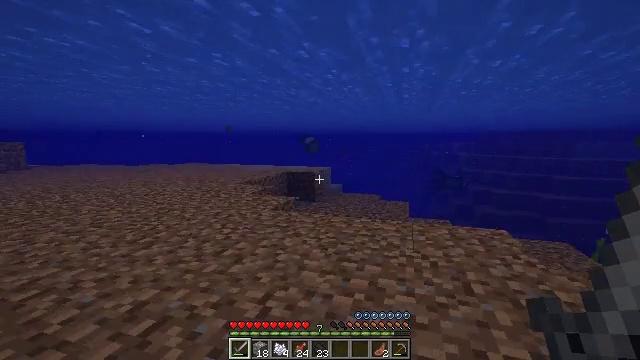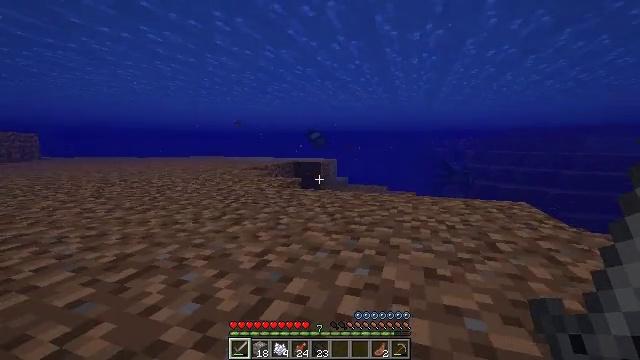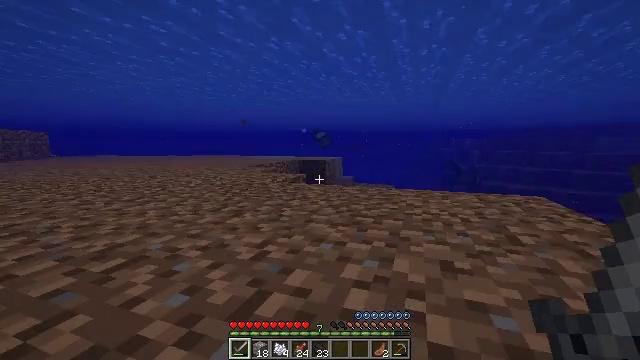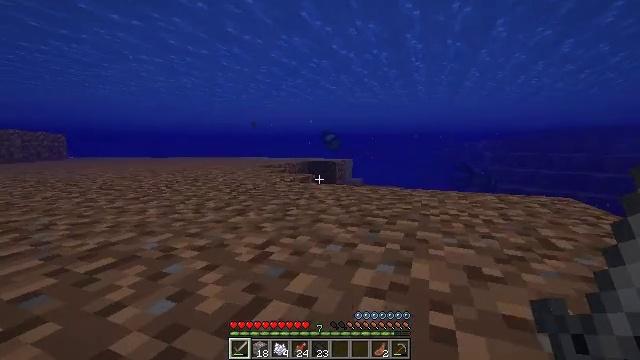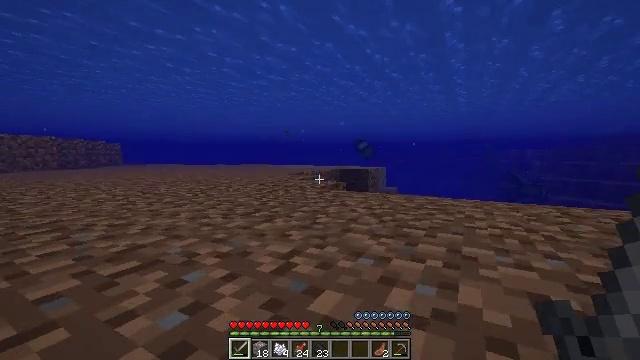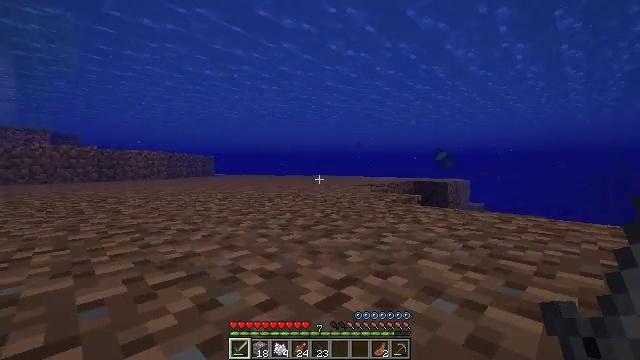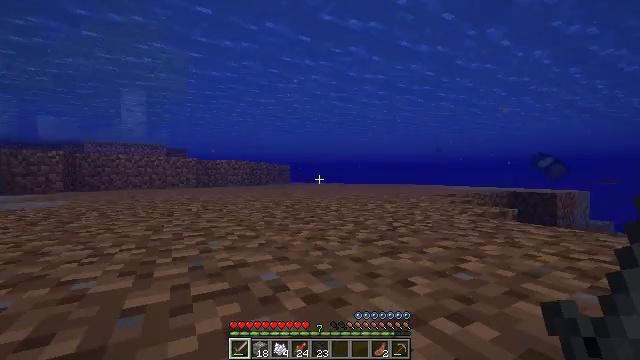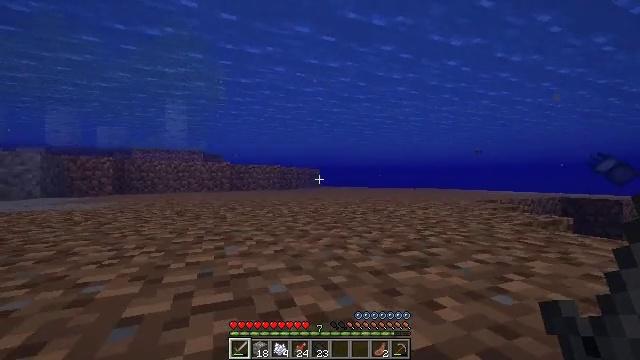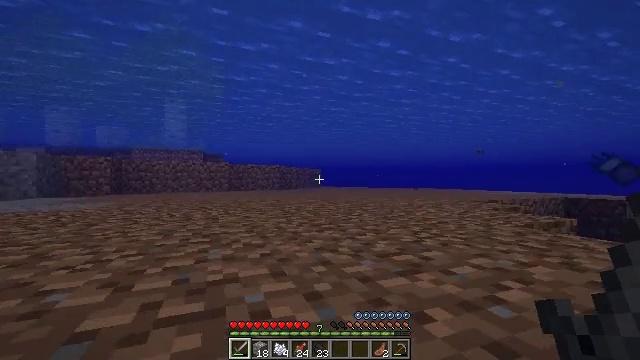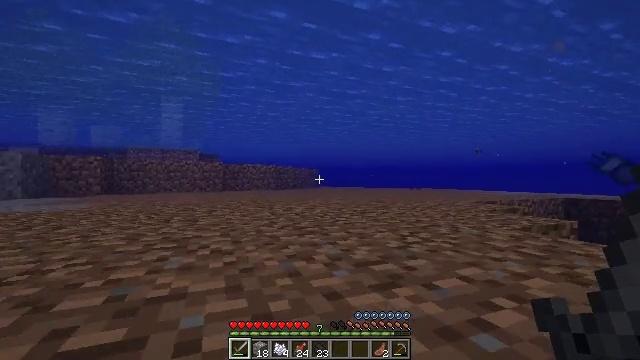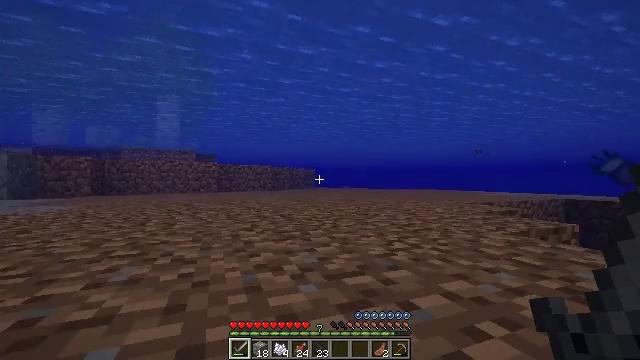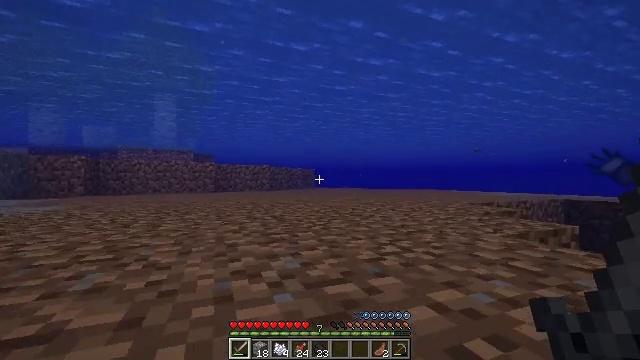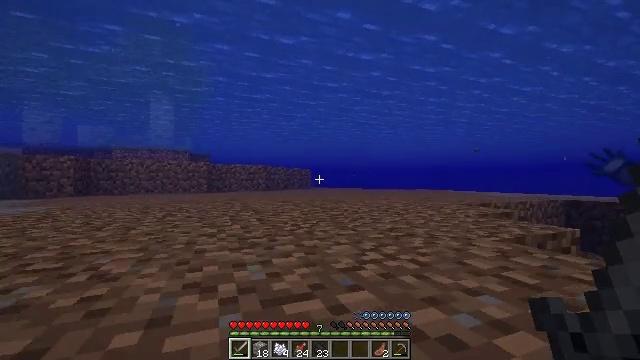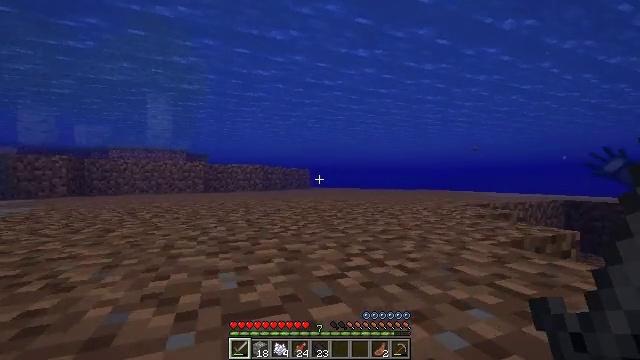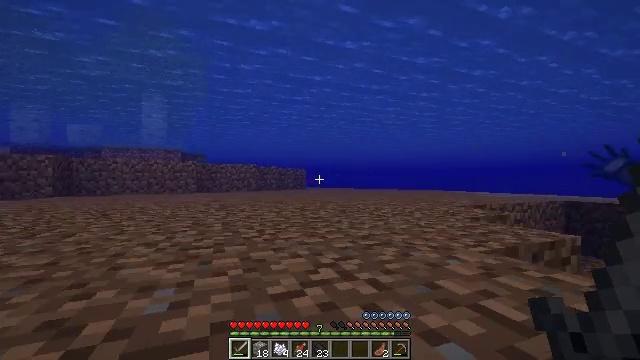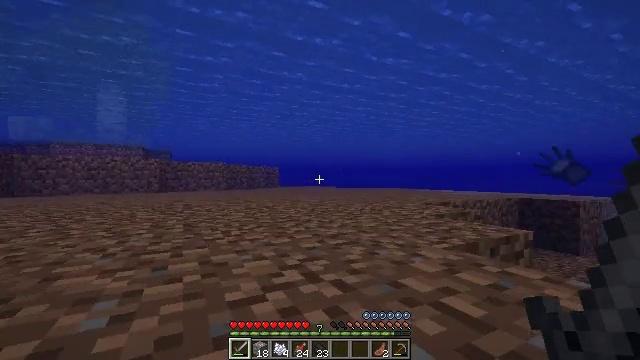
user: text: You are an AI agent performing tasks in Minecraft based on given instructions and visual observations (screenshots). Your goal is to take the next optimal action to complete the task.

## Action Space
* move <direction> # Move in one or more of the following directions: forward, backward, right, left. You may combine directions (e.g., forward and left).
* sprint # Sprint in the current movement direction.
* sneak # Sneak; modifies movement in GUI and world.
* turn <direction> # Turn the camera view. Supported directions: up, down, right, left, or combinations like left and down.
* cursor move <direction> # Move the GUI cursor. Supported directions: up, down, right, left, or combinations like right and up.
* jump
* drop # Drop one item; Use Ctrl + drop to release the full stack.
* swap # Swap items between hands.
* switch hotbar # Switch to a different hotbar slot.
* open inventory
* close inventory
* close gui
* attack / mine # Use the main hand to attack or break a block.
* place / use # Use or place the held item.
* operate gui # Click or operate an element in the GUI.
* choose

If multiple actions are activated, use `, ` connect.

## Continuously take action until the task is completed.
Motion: motion action
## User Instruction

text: Kill the salmon.
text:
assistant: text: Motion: move forward, sprint, turn left
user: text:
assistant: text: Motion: move forward, turn left
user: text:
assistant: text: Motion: move forward, turn left
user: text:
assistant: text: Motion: move forward, turn left and up
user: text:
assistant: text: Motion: move forward, turn left and up
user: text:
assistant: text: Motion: move forward, turn left and up
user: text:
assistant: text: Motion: move forward and move right, turn left
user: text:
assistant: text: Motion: move forward and move right
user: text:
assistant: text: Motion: move forward and move right
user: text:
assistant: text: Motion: move forward and move right
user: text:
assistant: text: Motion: move forward and move right
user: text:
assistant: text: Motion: move forward and move right
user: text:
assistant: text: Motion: move forward and move right
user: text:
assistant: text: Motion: move forward and move right
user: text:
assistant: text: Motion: move forward and move right, turn right
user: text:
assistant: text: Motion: move forward and move right, turn right
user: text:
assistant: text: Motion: move forward and move right, turn right
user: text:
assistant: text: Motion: move forward and move right, turn right
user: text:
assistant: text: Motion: move forward and move right
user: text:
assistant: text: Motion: move forward and move right, turn left and up
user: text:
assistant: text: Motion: move forward, turn left and up
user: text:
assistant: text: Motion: move forward, turn left and up
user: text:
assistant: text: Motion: move forward
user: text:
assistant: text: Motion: move forward
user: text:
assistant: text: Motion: move forward
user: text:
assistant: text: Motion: move forward
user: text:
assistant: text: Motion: move forward
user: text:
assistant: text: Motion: move forward
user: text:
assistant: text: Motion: move forward
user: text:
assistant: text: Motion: move forward